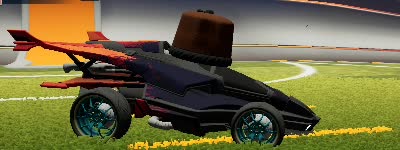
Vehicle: aftershock